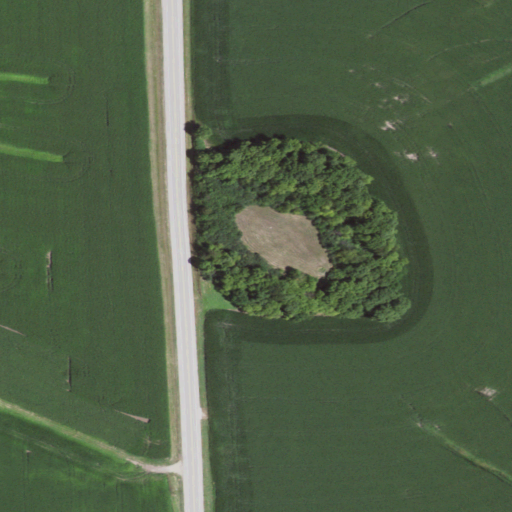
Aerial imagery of mountain in Illinois named Simmons Mound containing cultivated crops, low intensity development, pasture, mixed forest, and medium intensity development